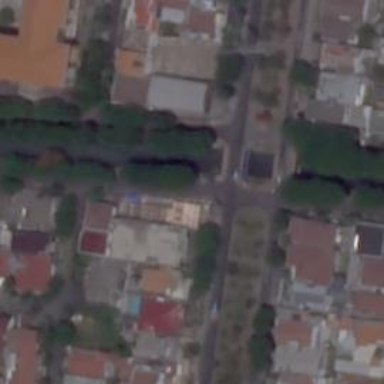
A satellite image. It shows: Residential road.